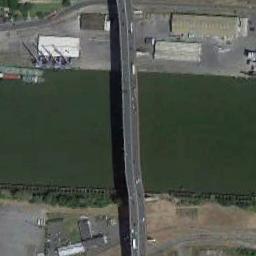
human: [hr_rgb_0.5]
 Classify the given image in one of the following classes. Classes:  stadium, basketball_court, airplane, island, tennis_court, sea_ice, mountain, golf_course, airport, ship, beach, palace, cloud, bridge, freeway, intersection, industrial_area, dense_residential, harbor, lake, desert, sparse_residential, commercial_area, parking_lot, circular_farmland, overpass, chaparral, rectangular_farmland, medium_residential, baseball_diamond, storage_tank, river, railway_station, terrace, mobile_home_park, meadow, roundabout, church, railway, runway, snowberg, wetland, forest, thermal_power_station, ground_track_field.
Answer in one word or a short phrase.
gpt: bridge